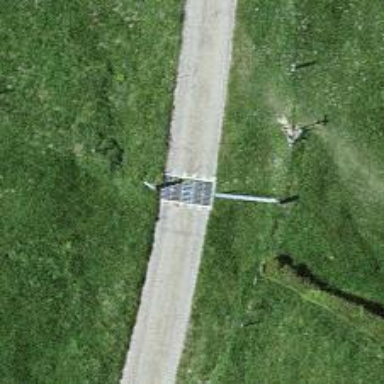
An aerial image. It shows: Cattle grid.